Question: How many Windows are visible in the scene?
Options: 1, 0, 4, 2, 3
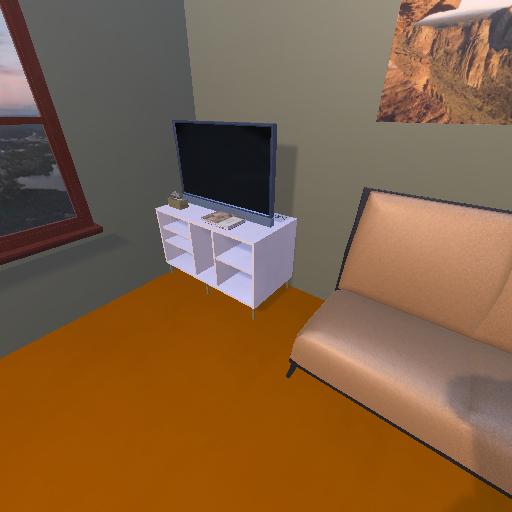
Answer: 1